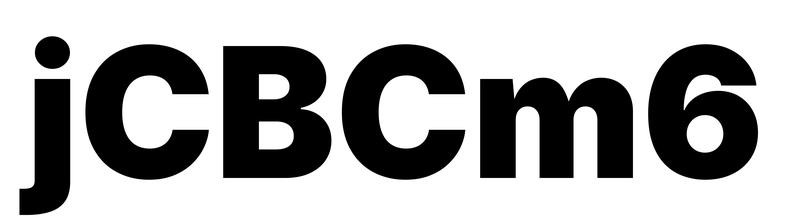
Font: Inter_Black